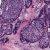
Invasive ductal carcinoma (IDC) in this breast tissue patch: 0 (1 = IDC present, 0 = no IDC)